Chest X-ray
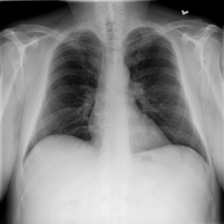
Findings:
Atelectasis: negative
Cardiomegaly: negative
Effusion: negative
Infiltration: negative
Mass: negative
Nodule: negative
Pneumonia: negative
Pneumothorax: negative
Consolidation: negative
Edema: negative
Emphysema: negative
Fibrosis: negative
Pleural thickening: negative
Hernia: negative